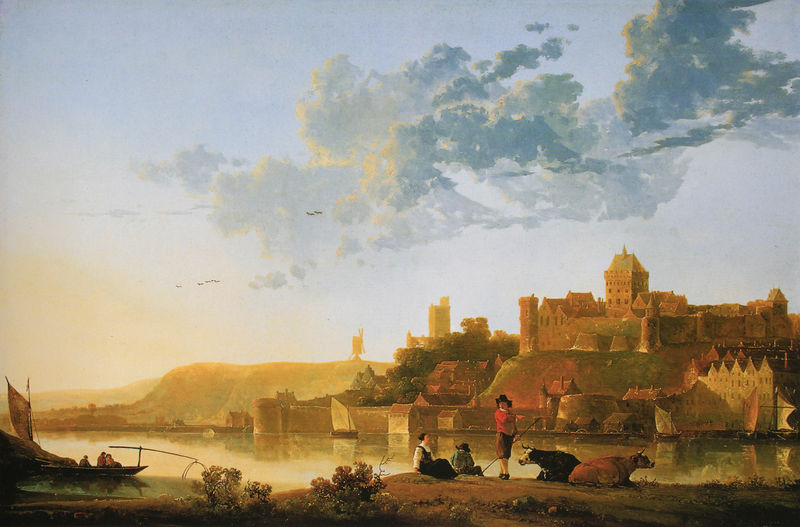
Titel: Ansicht von Njmegen
Künstler: Aelbert Cuyp
Standort: Indianapolis (Indiana)
Institution: Indianapolis Museum of Art
Schlagwörter: gemälde, himmel, meer, wolken, fluss, landschaft, see, stadt, ufer, abend, rot, dämmerung, hügel, kühe, spiegelung, windmühle, sonne, boot, deutschland, schiff, segel, segelboot, segelschiff, berge, mauer, sonnenuntergang, hütten, naiv, blue, hat, men, people, red, white, women, afternoon, dress, france, gold, golden, green, painting, sit, sitting, wall, woman, yellow, flowers, brown, plant, bauer, stadtansicht, burg, türme, festung, clouds, man, sky, tree, boat, building, hill, hills, house, lake, landscape, mountain, mountains, netherlands, orange, sea, ship, shore, water, german, houses, reflections, roof, sun, tower, trees, village, stadtmauer, baroque, grass, light, peaceful, river, bushes, plants, meißen, look, hirte, hirten, castle, cap, animals, bird, birds, flying, french, netz, reuse, boats, sail, town, sonnen, peasants, person, flamen, city, fort, walls, buildings, italian, art, harbor, medieval, animal, cattle, cow, cows, farmer, mill, lanscape, beautiful, calm, sunset, bay, dutch, fishing, dawn, windmill, windmills, working, farmers, sails, seashore, stick, shepherd, staff, rest, towers, break, pole, europe, wait, segek, waal, ufe, riverside, farming, flemish, viehhüter, sailboats, poussin, morning, canal, pier, warm, warschau, riverbank, yacht, italianate, niederlands, waterfront, forteress, defence, shepherdess, rustic, lakeside, hll, fisherman, cuyp, light\, goyen, nijmegen, vilage, skiff, scenary, windmeal, rpainting, boatsmen, wurope, peolpe, cows men, catt;e, laandscape, clloud, dinst, folkmen